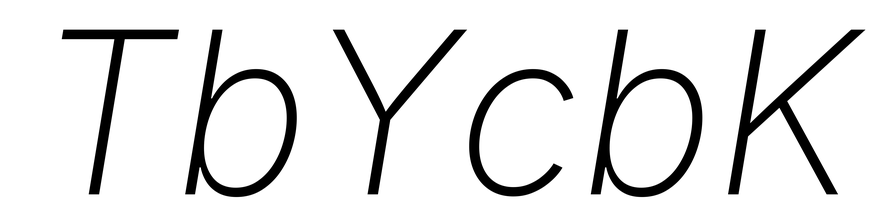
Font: Inter-Italic_ExtraLight_Italic